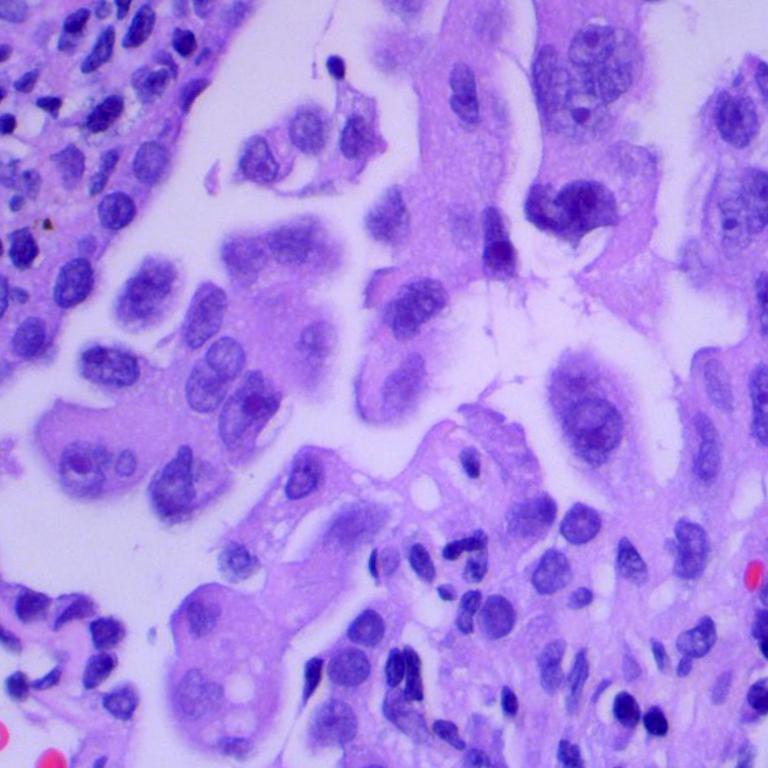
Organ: lung
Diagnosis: adenocarcinomas